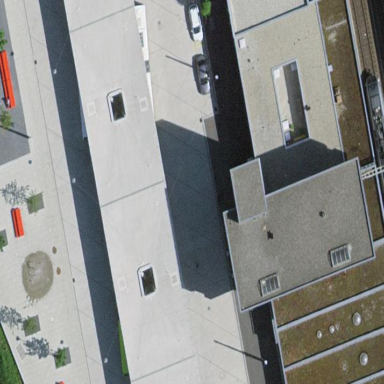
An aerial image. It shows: Shelter for public transport located on roof.